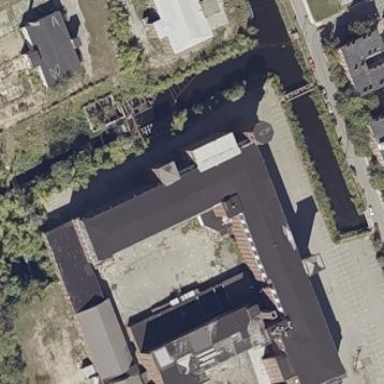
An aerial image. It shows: Historic factory.